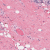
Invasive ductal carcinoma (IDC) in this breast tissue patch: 0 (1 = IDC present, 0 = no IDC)